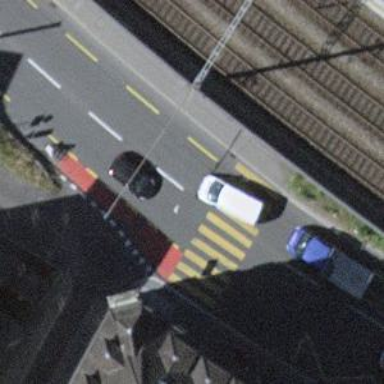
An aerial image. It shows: Uncontrolled zebra crossing with zebra markings.